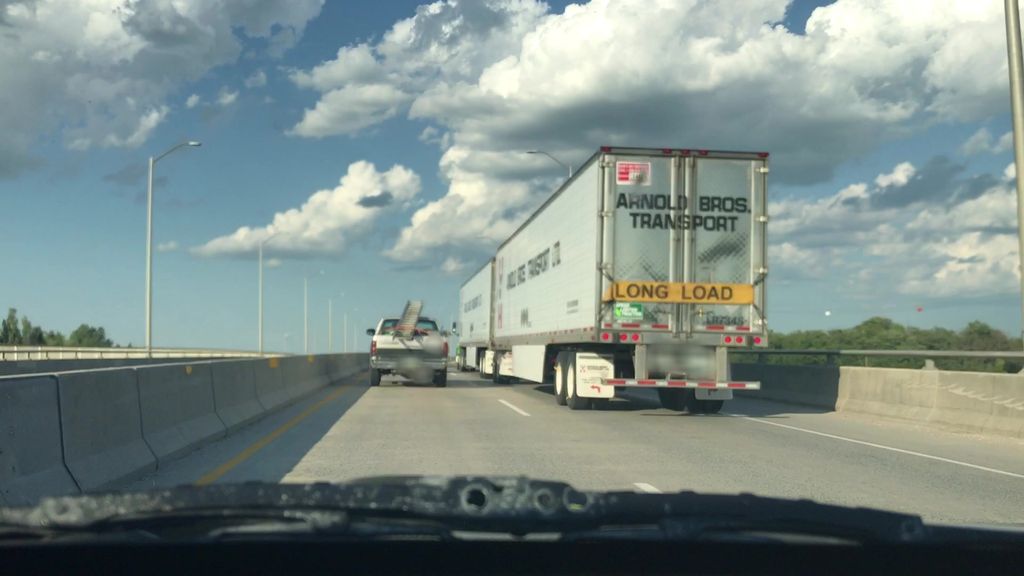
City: winnipeg